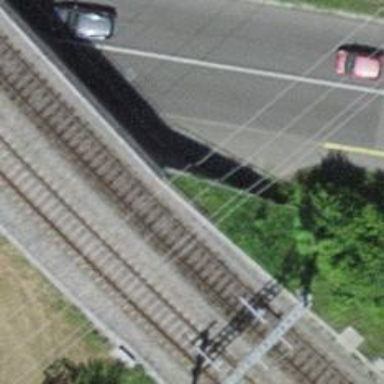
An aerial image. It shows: Bridge with electrified railway tracks featuring contact line.